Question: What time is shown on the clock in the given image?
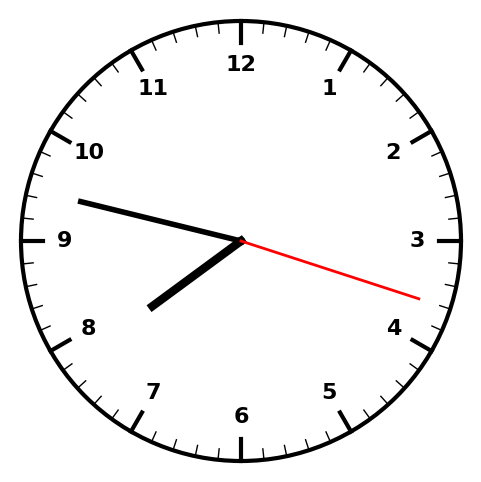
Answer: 07:47:18